九年级 · 度量几何学
如图, 一块矩形 $A B C D$ 绸布的长 $A B=a$, 宽 $A D=1$, 按照图中的方式将它裁成相同的三面矩形彩旗,如果裁出的每面彩旗与矩形 $A B C D$ 绸布相似, 则 $a$ 的值等于

( )

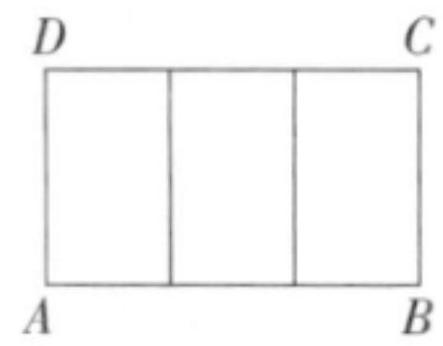
A. $\sqrt{2}$
B. $\sqrt{3}$
C. 2
D. $\sqrt{5}$

答案: B
解析: 解： $\because$ 使裁出的每面彩旗的宽与长的比与原绸布的宽与长的比相同,

$\therefore \frac{1}{a}=\frac{\frac{1}{3} a}{1}$,

解得 $a=\sqrt{3}$ 或 $-\sqrt{3}$ (舍去),

$\therefore a=\sqrt{3}$,

故选 $B$.